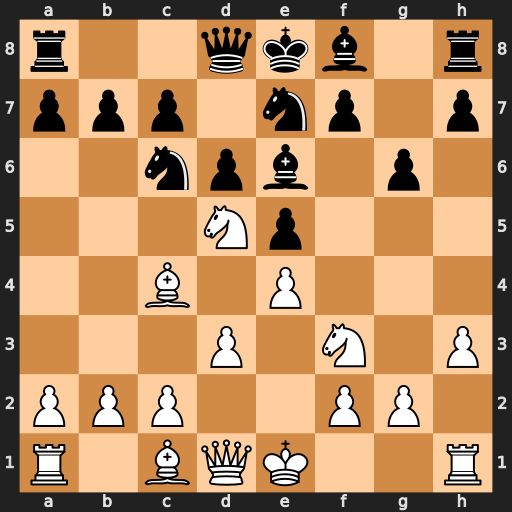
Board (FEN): r2qkb1r/ppp1np1p/2npb1p1/3Np3/2B1P3/3P1N1P/PPP2PP1/R1BQK2R
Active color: w
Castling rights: KQkq
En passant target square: -
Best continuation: Nf6#